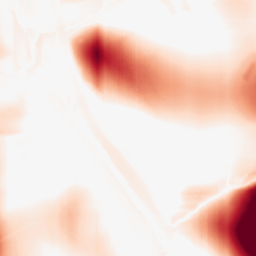
Category: morphological
Decomposition family: rolling_ball
Decomposition parameters: radius: 50
Upsampling method: bilinear
Upsampling parameters: scale: 8
Upsampling scale: 8